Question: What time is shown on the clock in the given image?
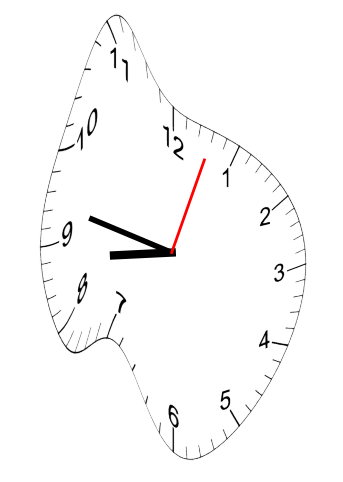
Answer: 08:47:03